Question: I am currently working on very old project, which is based on Delphi 5. When I am trying to open new Word document on x64 system, I recive this error:

According to <URL>. In application we use TWordApplication object to manage Word invoking. Is there any solution for that problem? On Office x86 everything works fine.
This is part of the code:
'''
Word := TWordApplication.Create(nil);
Word.ConnectKind := ckNewInstance;
Word.AutoQuit := True;
Word.Connect;
Word.Options.CheckSpellingAsYouType := False;
Word.Options.CheckGrammarAsYouType := False;
Word.Options.SuggestSpellingCorrections := False;
Word.Options.CheckGrammarWithSpelling := False;
Word.Options.ShowReadabilityStatistics := False;
Word.Options.IgnoreInternetAndFileAddresses := False;
Word.Options.IgnoreUppercase := True;
Word.Options.IgnoreMixedDigits := True;
Word.Options.ReplaceSelection := True;
'''
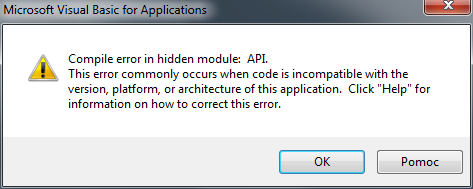
Answer: The problem appears to be in the VBA code attached to your document rather than the Delphi code. Specifically a hidden module named API is implicated. Perhaps this is in a template or an add-in or an auto start.
Hidden modules are protected which suggests that you may not be able to modify the module. You could try contacting the author of the protected module or perhaps removing whatever it is that introduced this module.
Reverting to 32 bit Office is an easier solution. This will require you to uninstall 64 bit Office first since the two editions do not co-exist.